Aerial crown-view tile of a tropical tree (Barro Colorado Island, Panama), acquired 20241112:
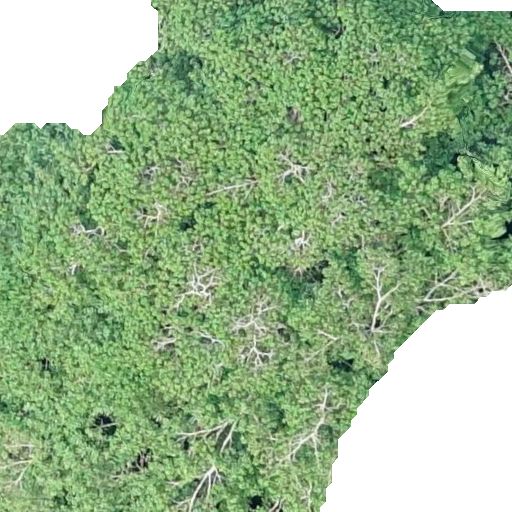
Species: Hura crepitans
GBIF accepted scientific name: Hura crepitans
Crown area: 476.267 m²